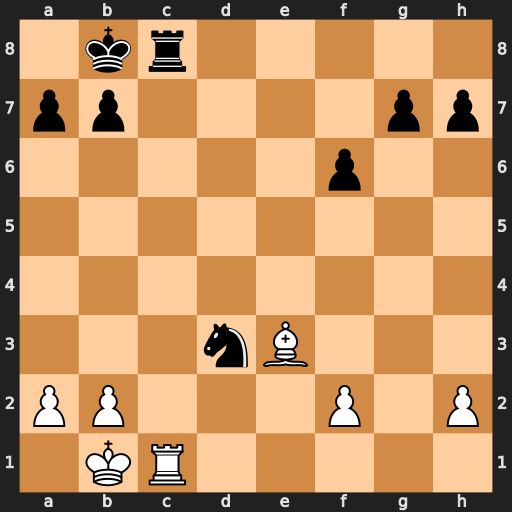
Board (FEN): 1kr5/pp4pp/5p2/8/8/3nB3/PP3P1P/1KR5
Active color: w
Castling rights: -
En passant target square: -
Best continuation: Bxa7+ Kxa7 Rxc8